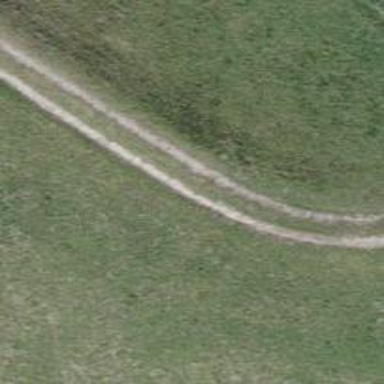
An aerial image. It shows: Track with pebblestone surface graded as grade3.